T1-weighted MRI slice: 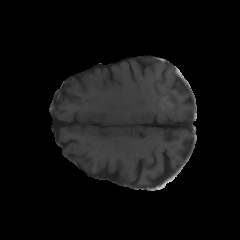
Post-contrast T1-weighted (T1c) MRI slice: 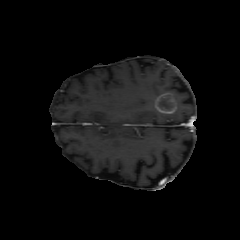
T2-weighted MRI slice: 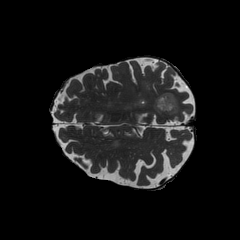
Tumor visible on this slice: yes